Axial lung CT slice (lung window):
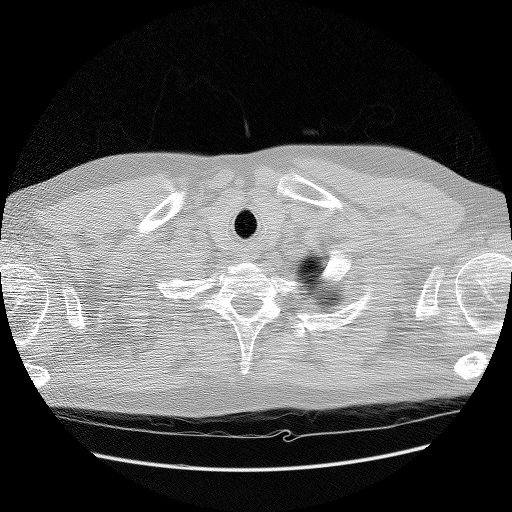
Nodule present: no